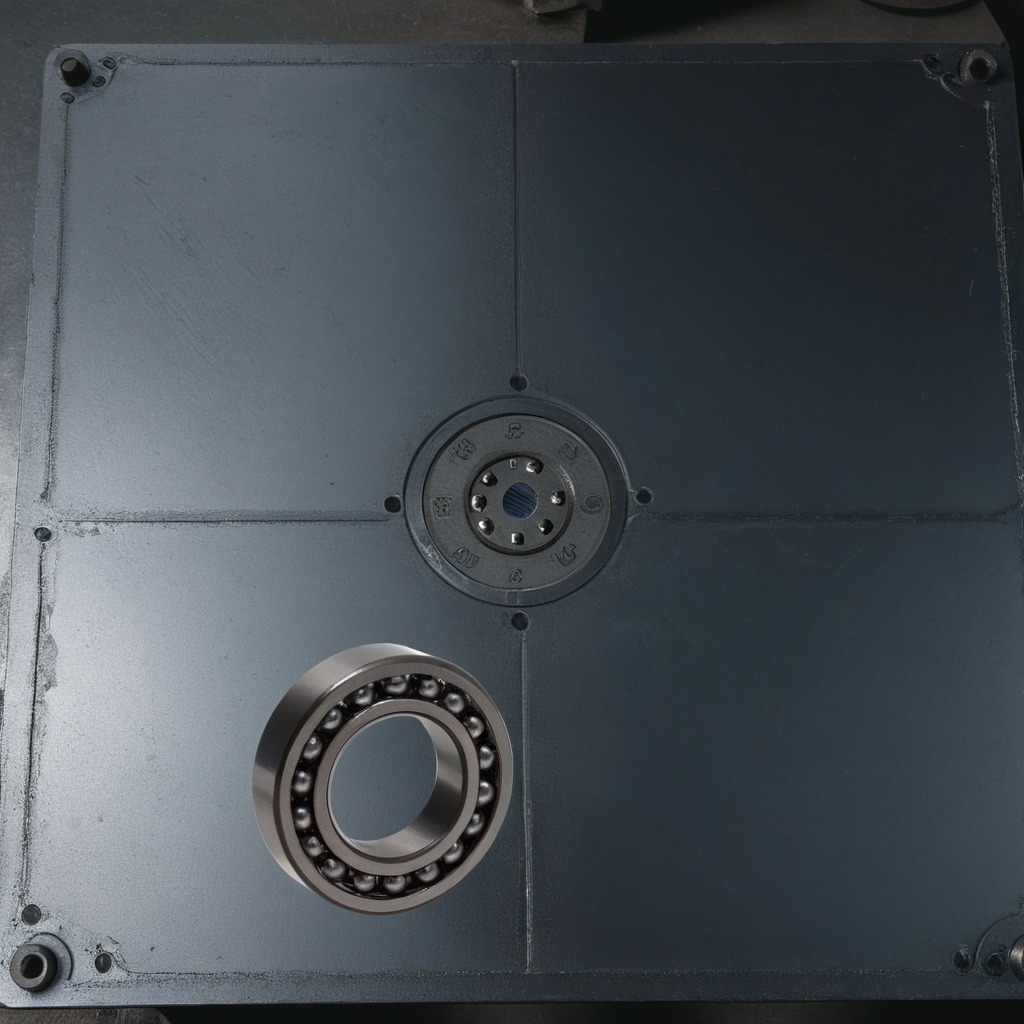
A metal ball bearing is lying on a cold steel table in a mining workshop.